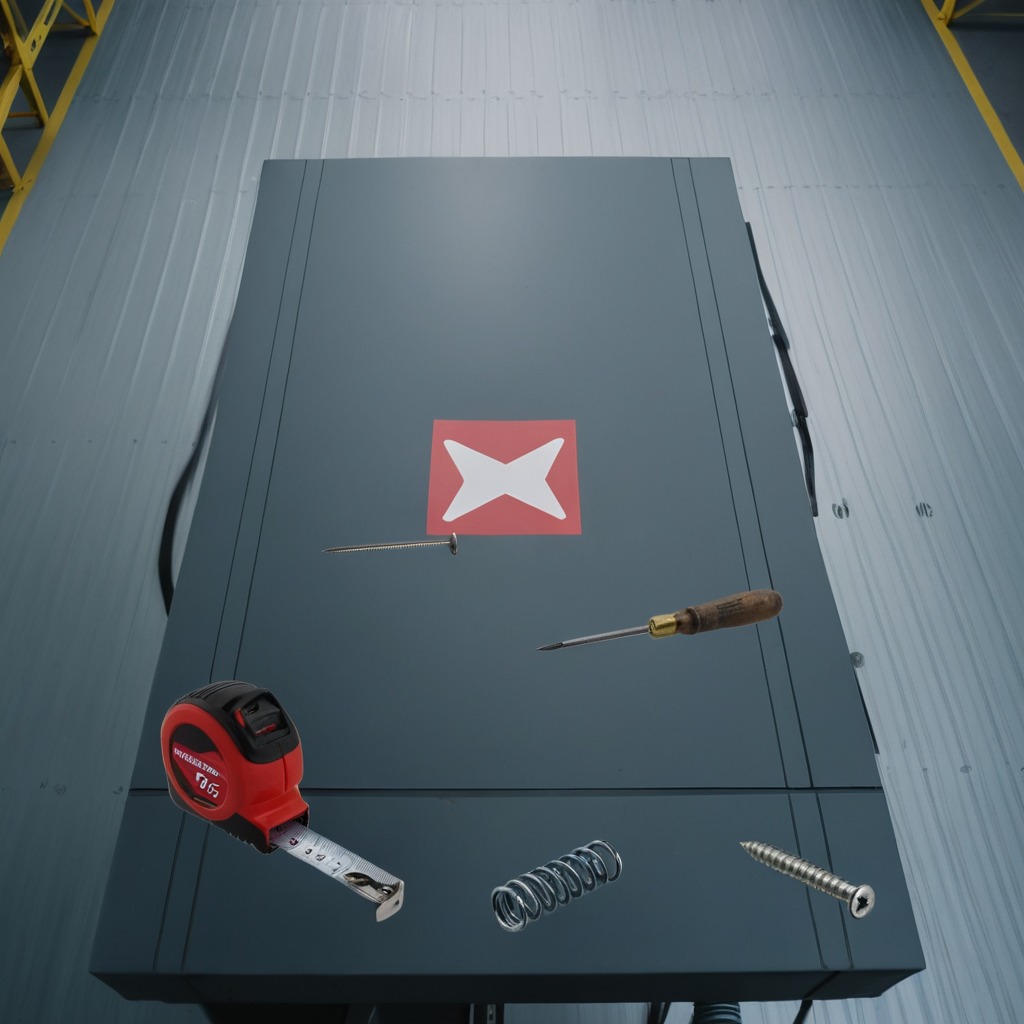
A measuring tape, a metal machine screw, an iron nail, a coiled metal spring, and a screwdriver are lying on the toolbox surface.